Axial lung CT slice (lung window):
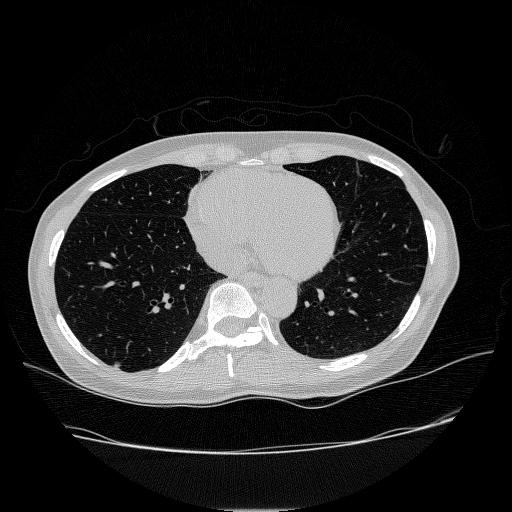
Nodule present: yes
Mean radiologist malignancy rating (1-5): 3